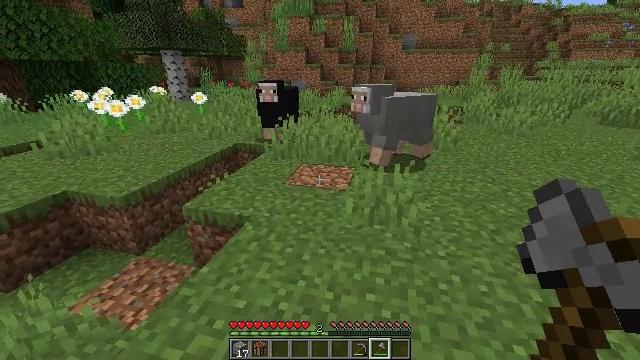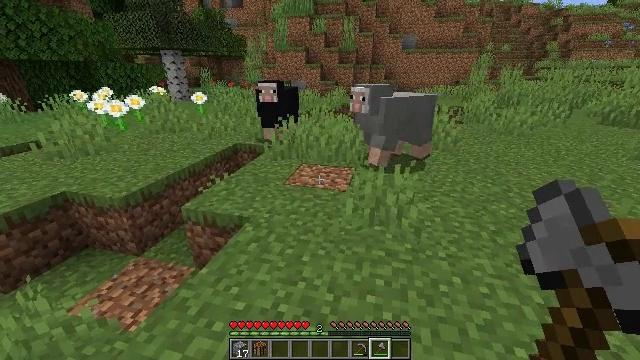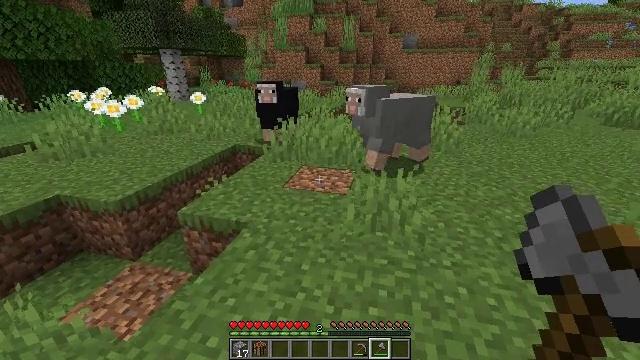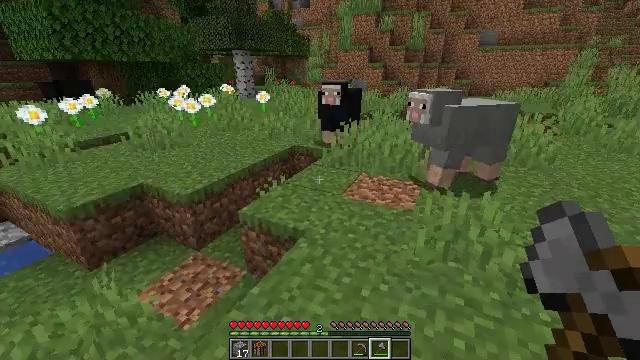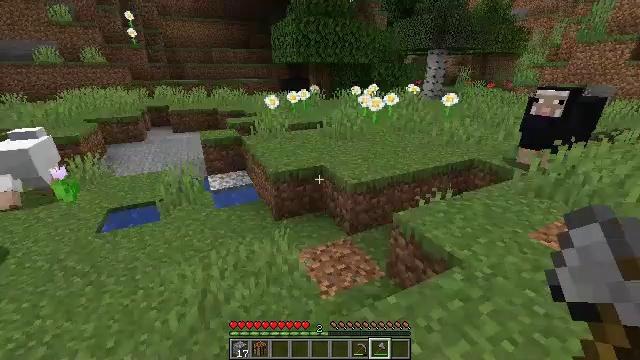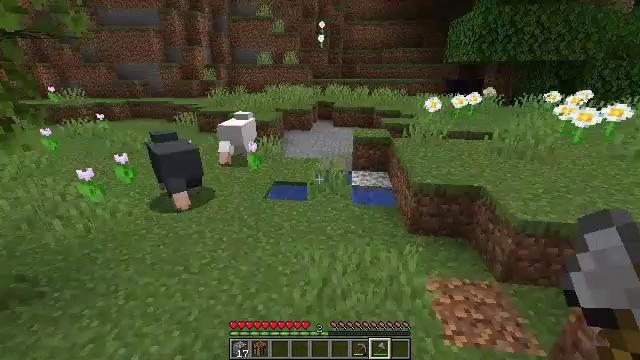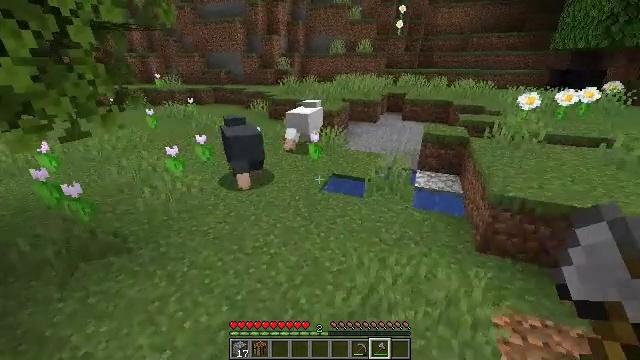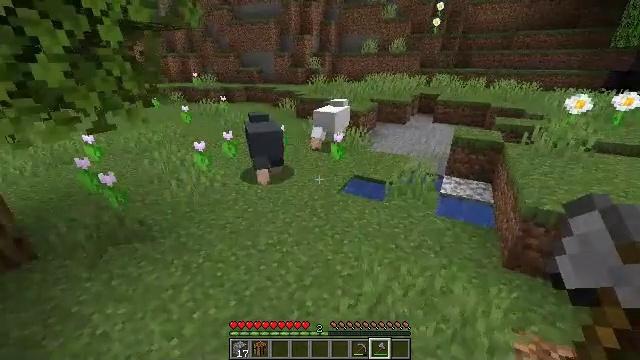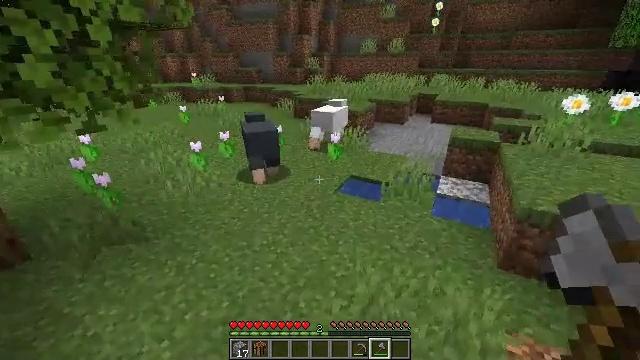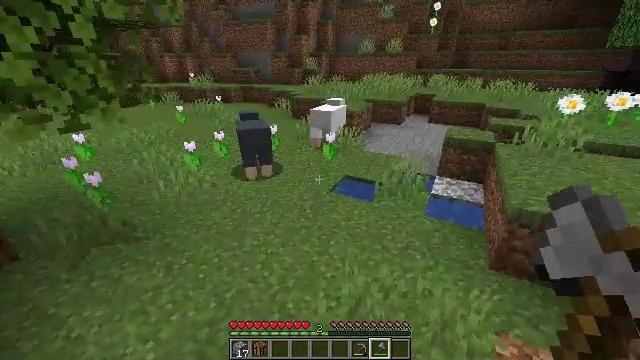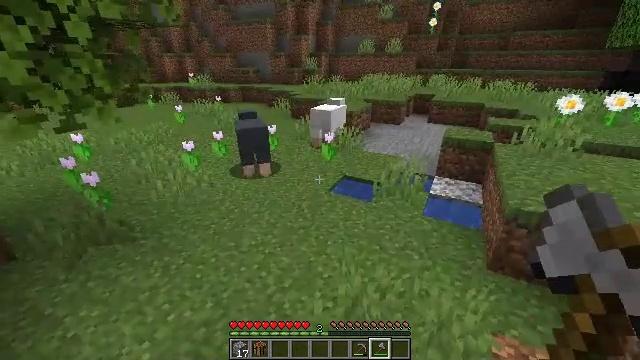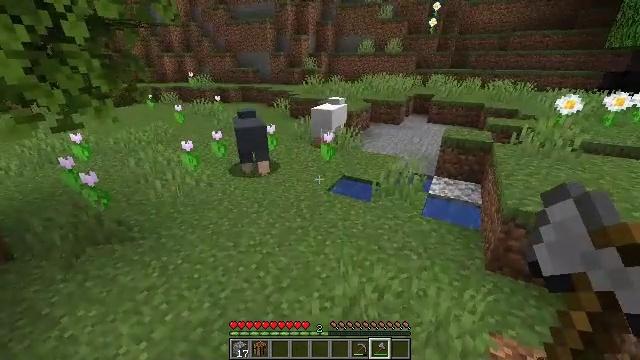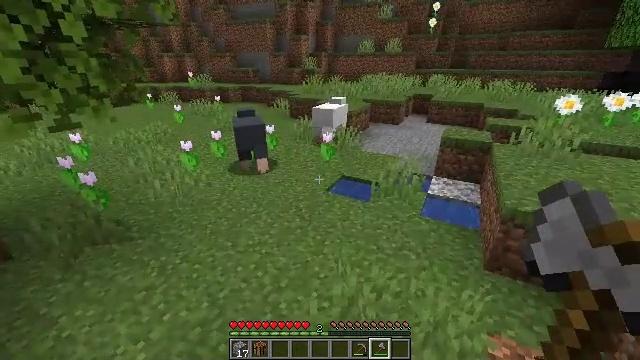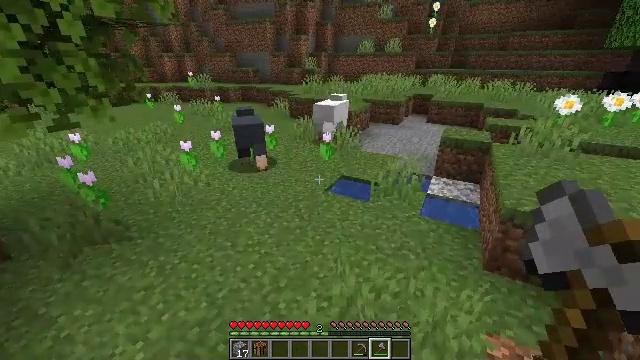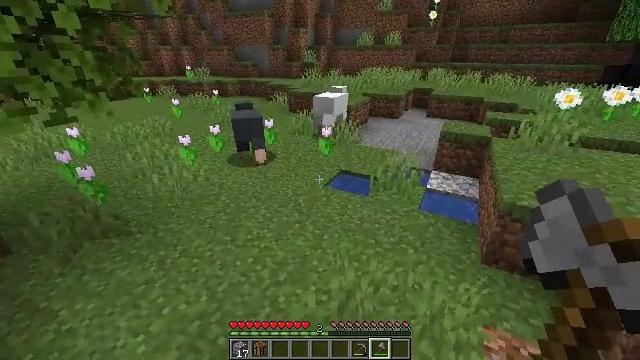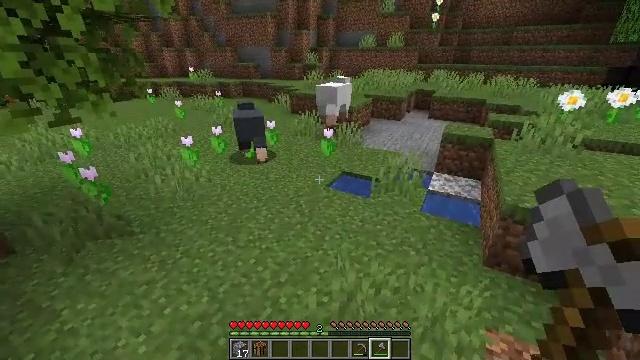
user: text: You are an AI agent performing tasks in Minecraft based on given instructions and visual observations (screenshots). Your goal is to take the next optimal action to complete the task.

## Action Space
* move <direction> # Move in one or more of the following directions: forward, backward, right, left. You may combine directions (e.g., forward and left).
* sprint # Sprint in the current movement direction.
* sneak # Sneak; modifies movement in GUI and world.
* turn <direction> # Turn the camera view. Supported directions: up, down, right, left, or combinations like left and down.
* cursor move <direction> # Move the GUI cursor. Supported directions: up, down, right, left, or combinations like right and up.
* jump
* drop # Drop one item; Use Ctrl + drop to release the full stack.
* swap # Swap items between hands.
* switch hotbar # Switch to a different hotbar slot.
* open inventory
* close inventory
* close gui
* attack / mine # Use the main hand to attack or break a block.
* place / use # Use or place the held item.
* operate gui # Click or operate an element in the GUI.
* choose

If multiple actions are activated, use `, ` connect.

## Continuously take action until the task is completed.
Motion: motion action
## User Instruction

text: Collect the pink tulip.
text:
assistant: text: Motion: move forward
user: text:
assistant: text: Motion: move forward and move left
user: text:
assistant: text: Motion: move forward and move left, turn left
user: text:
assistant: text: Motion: move forward and move left, turn left
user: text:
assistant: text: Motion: move forward and move left, turn left
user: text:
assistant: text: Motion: move right, turn left and down
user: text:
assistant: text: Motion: move right, turn left
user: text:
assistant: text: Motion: no_op
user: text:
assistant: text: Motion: no_op
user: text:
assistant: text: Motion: no_op
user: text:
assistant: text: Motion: no_op
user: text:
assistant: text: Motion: no_op
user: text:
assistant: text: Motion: no_op
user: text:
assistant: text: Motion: turn down
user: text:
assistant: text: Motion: no_op
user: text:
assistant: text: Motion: sprint
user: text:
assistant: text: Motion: move forward, sprint
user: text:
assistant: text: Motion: move forward and move left, sprint
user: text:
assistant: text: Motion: move forward and move left, sprint
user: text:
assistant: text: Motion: move forward and move left, sprint
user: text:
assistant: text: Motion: move forward and move left, sprint
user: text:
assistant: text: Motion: move forward and move left, sprint
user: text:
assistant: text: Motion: move forward and move left, sprint, turn up
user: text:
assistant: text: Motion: move forward, sprint, turn up
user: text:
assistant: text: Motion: move forward, sprint, turn up
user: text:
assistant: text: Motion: move forward, sprint
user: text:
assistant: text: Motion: move forward, sprint
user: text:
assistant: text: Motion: move forward, sprint
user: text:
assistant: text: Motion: move forward, sprint
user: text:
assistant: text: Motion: move forward, sprint